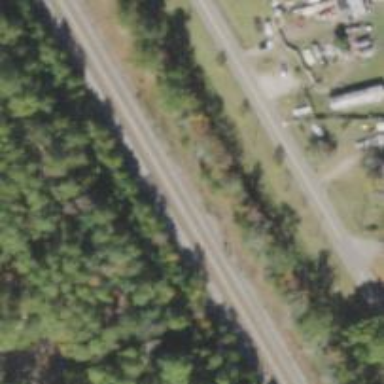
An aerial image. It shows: Railway track.